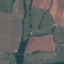
Land use / land cover class: Pasture